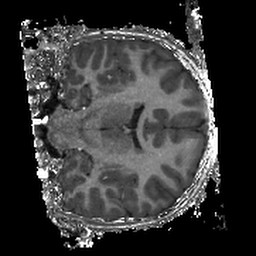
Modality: T1w
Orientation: coronal
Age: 10
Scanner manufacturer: siemens
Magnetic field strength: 3 T
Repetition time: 2.4 s
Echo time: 0.00224 s